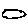
Label: cloud